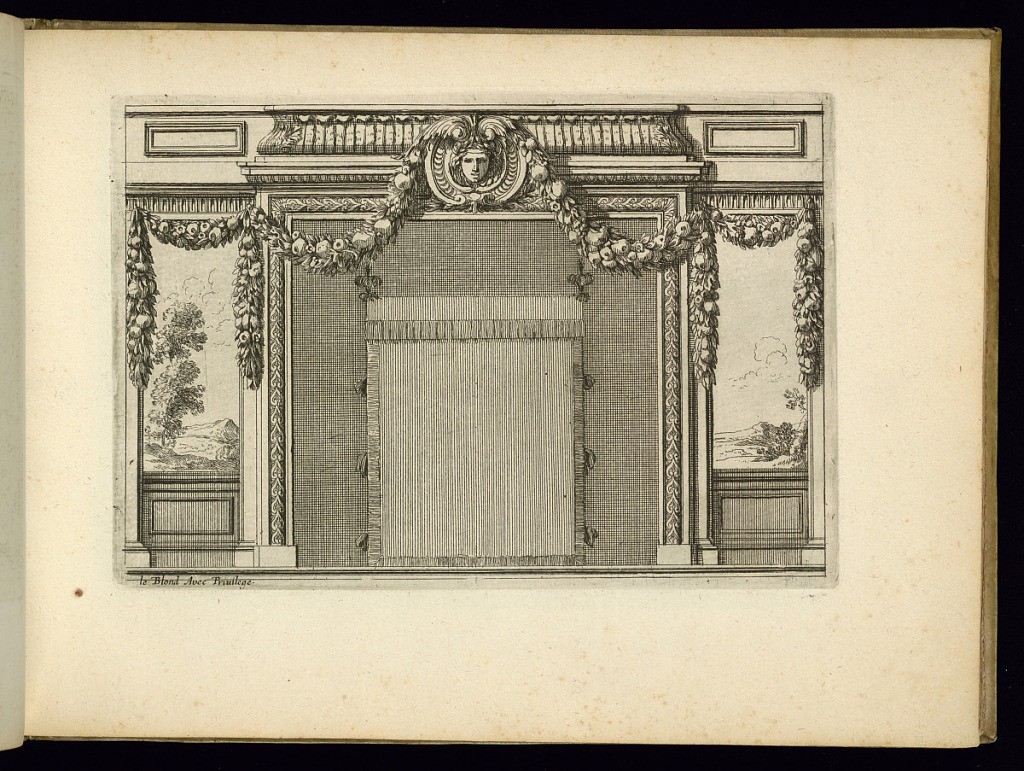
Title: Interior Alcove
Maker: Jean Le Pautre, French, 1618–1682
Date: ca. 1650
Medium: Etching on laid paper
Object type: Print
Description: An alcove with a canopy bed in the center with feather finials. The alcove is framed by a mascaron (mask), festoon of fruit and leaves, paneling, moldings, and flanked by views of landscapes.